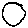
Label: circle